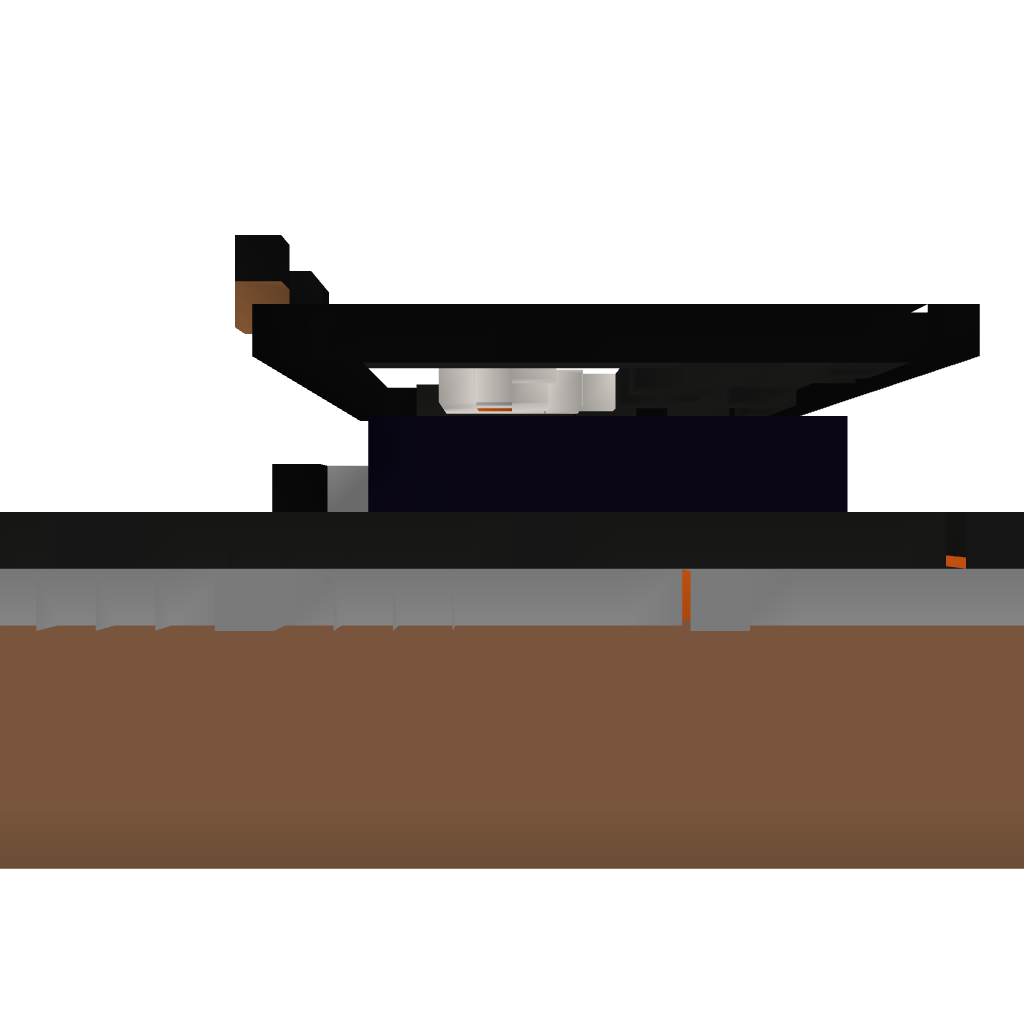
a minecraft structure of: Modern Style Bank